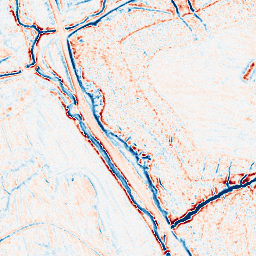
Category: edge_preserving
Decomposition family: bilateral
Decomposition parameters: d: 9
sigma_color: 100
sigma_space: 100
Upsampling method: cubic_catmull_rom
Upsampling parameters: scale: 4
Upsampling scale: 4